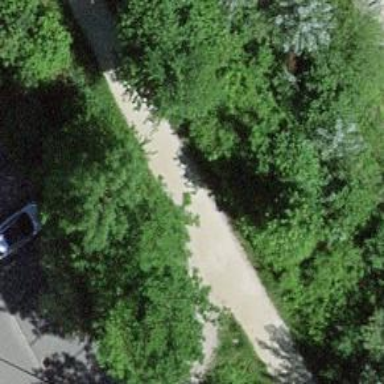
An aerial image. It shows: Unpaved path.